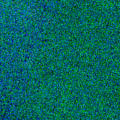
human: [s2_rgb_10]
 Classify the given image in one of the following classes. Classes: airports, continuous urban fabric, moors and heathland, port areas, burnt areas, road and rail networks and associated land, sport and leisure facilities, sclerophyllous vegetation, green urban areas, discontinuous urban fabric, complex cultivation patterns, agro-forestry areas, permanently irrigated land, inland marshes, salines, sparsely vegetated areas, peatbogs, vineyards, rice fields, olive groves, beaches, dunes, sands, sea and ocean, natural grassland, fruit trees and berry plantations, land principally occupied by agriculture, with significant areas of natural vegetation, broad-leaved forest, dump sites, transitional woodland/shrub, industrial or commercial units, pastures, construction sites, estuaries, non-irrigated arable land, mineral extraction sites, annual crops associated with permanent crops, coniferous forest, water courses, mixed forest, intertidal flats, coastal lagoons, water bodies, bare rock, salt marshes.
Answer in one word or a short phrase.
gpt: sea and ocean